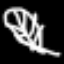
Label: leaf